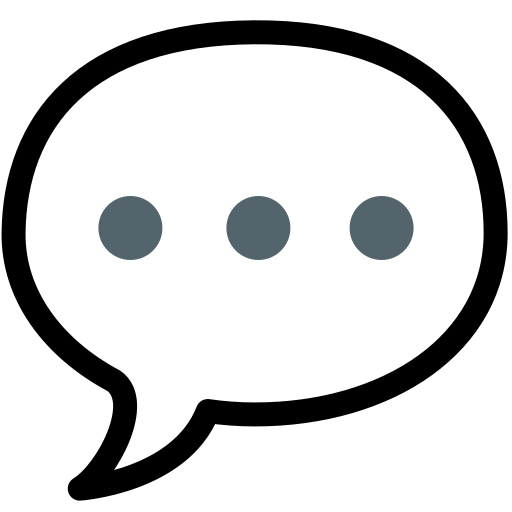
Emoji: 💬